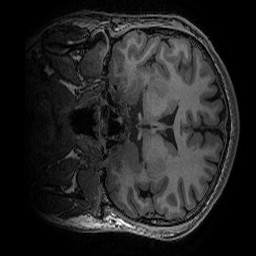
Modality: T1w
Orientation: coronal
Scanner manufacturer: ge
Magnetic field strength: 3 T
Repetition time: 0.008156 s
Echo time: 0.00318 s